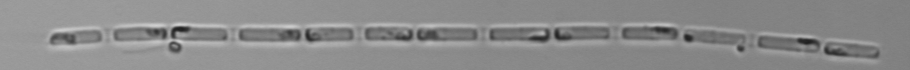
Label: Skeletonema